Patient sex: F
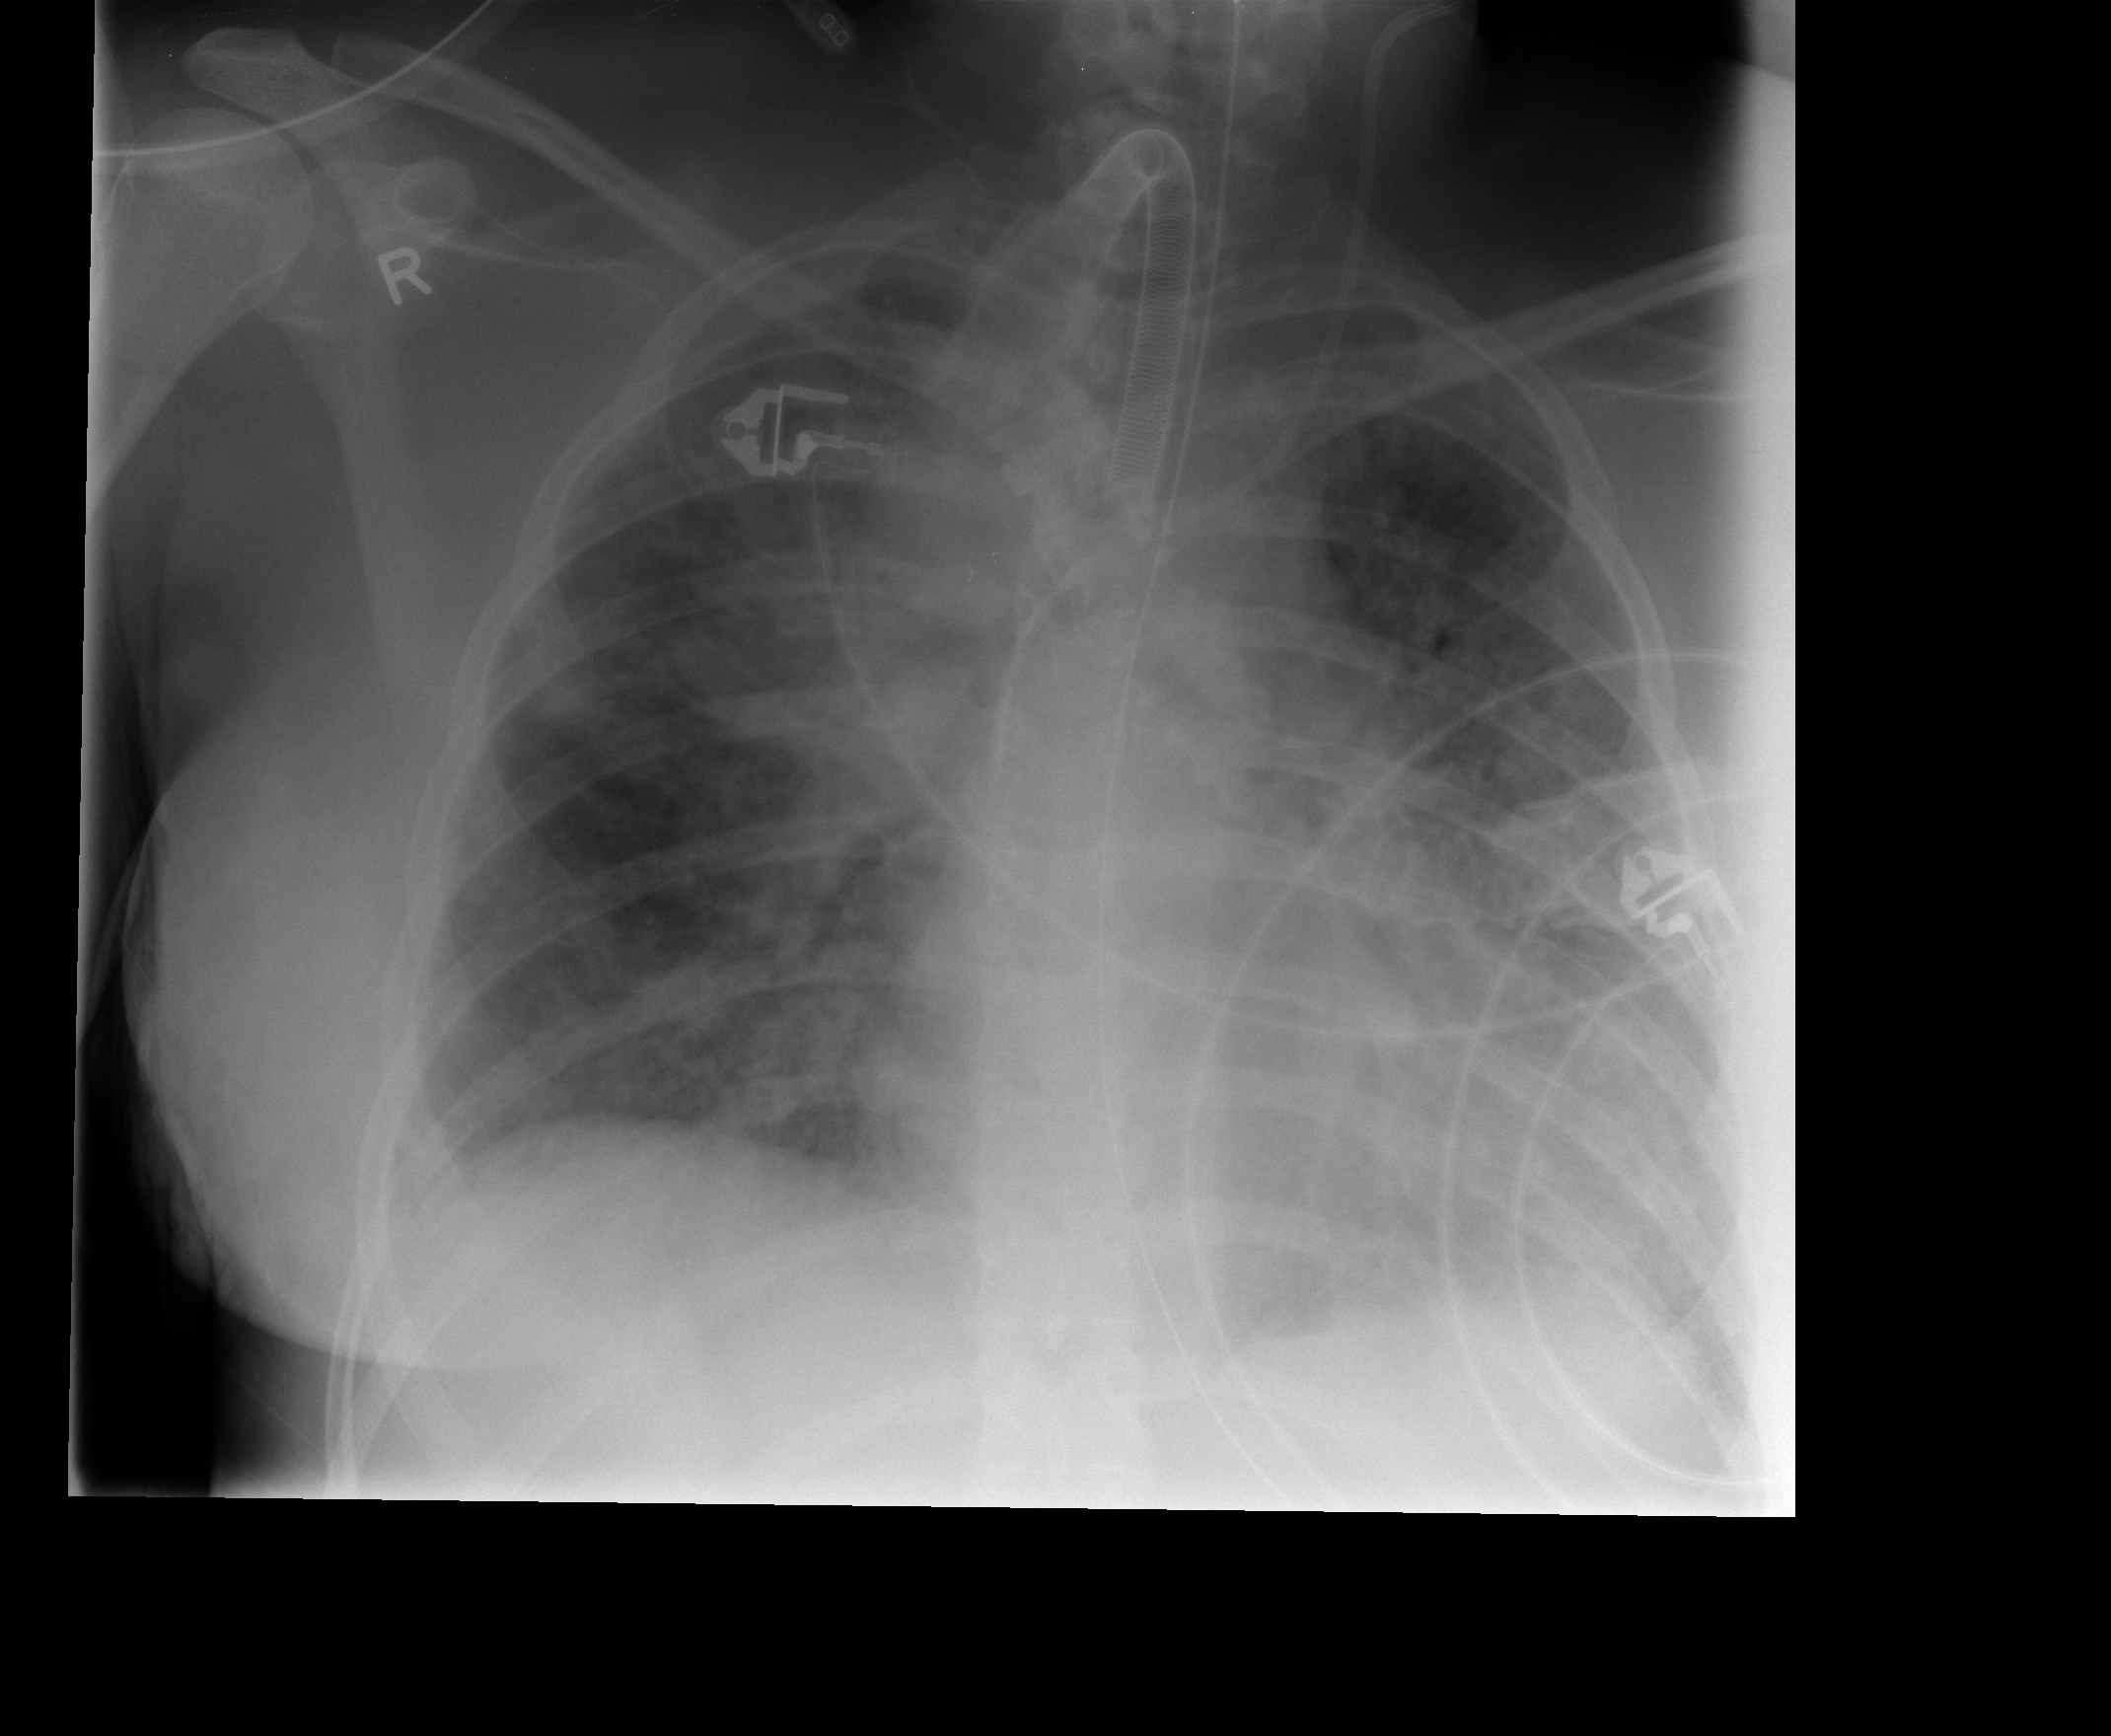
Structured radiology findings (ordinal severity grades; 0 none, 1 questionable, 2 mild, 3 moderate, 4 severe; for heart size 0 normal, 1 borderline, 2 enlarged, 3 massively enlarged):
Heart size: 1
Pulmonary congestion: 2
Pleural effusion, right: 1
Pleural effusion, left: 1
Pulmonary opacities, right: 2
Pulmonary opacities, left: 3
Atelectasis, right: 2
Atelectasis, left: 3